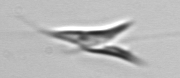
Label: Chrysochromulina_lanceolata